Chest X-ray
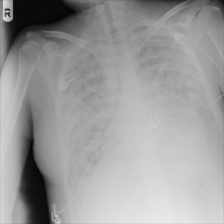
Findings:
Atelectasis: negative
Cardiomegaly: negative
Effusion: negative
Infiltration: negative
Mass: negative
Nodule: negative
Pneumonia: negative
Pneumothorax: negative
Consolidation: negative
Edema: negative
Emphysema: negative
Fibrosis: negative
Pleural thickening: negative
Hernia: negative